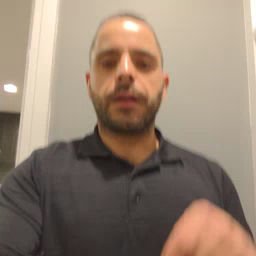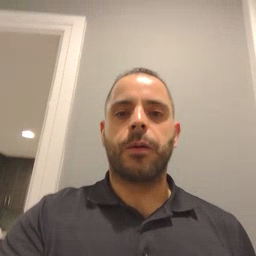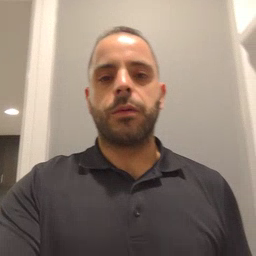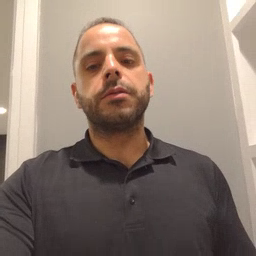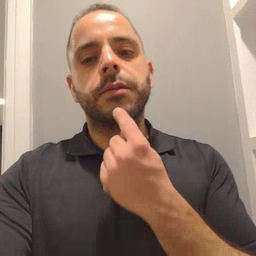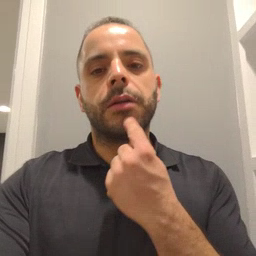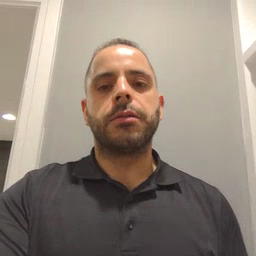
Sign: say